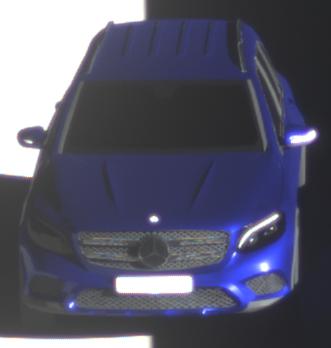
Make: Mercedes-Benz
Model: GLC 250
Detailed model: GLC (253)
Model produced from: 2015/09
Model produced until: 2018/05
Doors: 5
Color: blue
Road condition: dry road
Daytime: morning or afternoon
Contrast: high contrast